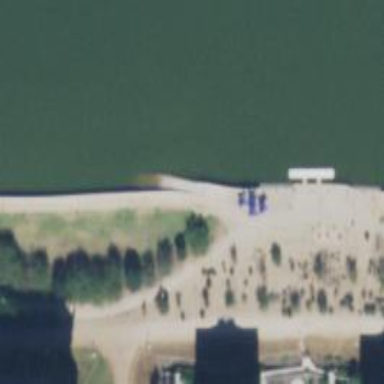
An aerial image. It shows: Slipway on leisure land.